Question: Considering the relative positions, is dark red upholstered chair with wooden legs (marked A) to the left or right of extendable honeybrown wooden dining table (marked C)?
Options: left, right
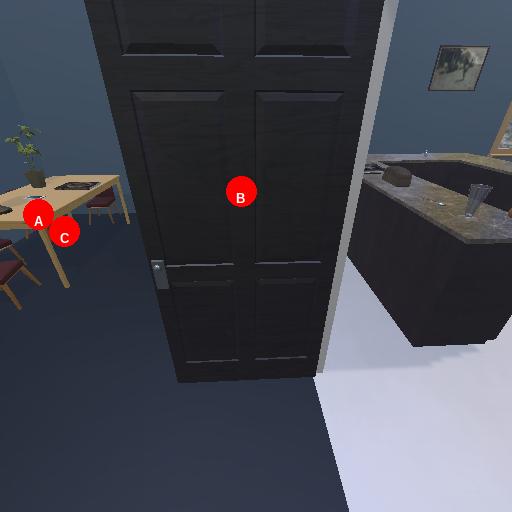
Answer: left